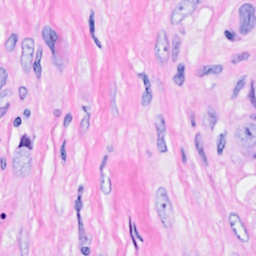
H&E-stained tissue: Breast